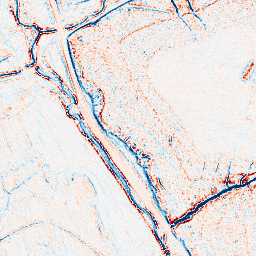
Category: edge_preserving
Decomposition family: anisotropic_diffusion
Decomposition parameters: iterations: 10
kappa: 50
gamma: 0.1
Upsampling method: sinc_blackman
Upsampling parameters: scale: 4
kernel_size: 16
Upsampling scale: 4